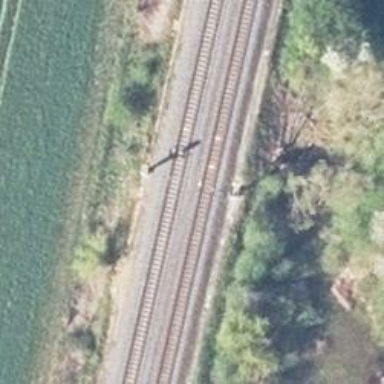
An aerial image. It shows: Railway signal with block marker train protection type.